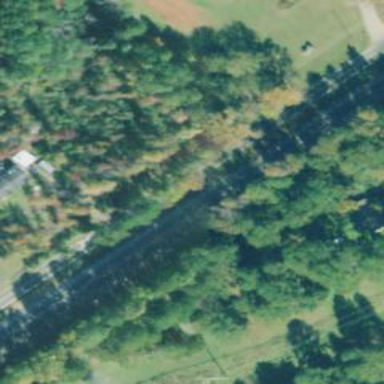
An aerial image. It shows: Railway track.